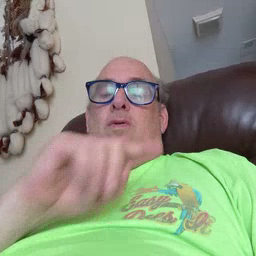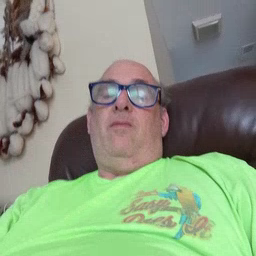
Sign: shhh